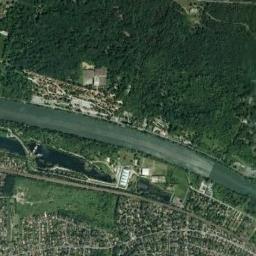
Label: river